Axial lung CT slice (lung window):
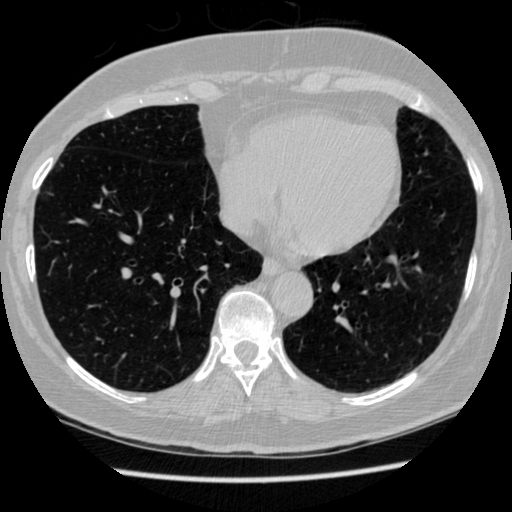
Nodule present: no